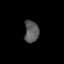
Tissue: prostate
Cell type: Fibroblasts
Senescence score: 0.7212
Nuclear area (px): 305
Mean DAPI intensity: 90.705